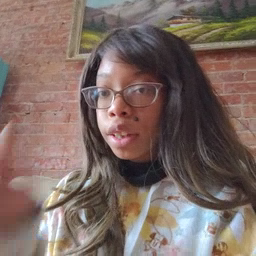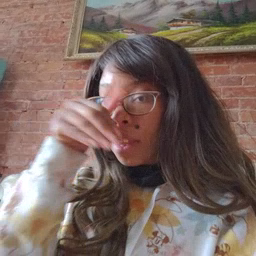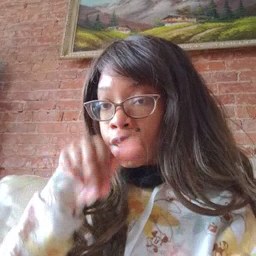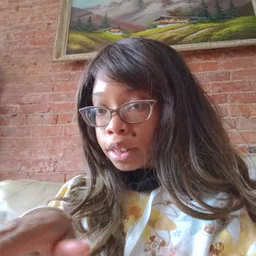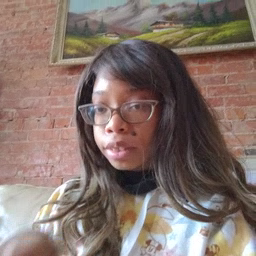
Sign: elephant